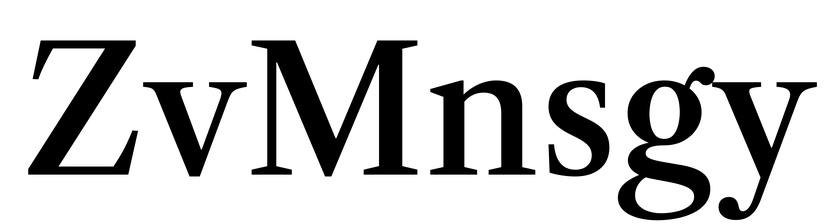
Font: LibreCaslonText_Medium